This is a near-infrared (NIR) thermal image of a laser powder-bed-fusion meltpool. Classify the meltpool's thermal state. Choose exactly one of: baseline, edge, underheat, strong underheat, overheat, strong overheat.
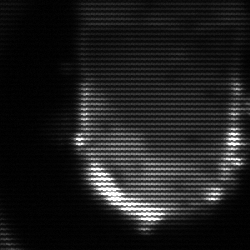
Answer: baseline